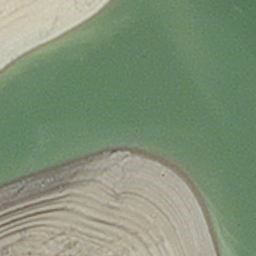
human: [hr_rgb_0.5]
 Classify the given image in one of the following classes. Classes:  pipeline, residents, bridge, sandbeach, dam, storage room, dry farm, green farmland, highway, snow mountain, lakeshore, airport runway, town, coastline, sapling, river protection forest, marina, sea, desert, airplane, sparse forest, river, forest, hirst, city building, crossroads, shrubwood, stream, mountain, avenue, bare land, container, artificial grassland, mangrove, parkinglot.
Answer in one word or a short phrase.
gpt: hirst